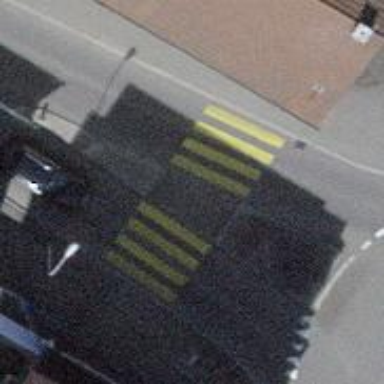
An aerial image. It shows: Marked road crossing with pedestrian island.